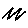
Label: zigzag